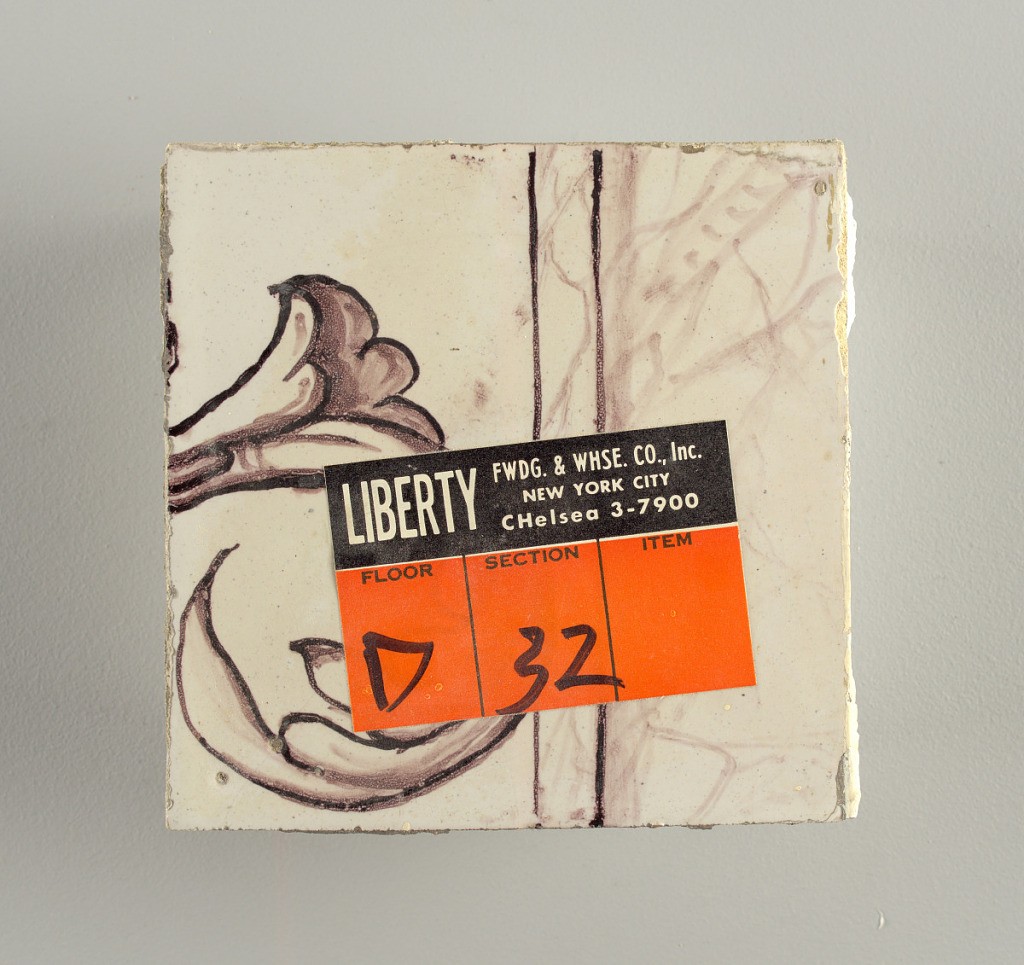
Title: Wall facing
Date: ca. 1725
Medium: tin-glazed earthenware, underglaze
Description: Running design for a frieze or a dado, composed of scrolls of foliage and strapwork, and four repeating motifs--a seated woman in a small upright oval medallion, a putto seated on a rocailled base, and strapwork in axial pattern.  The various panels, A to F, show various repeats of the same design, all being five tiles high and a varying number of tiles wide.